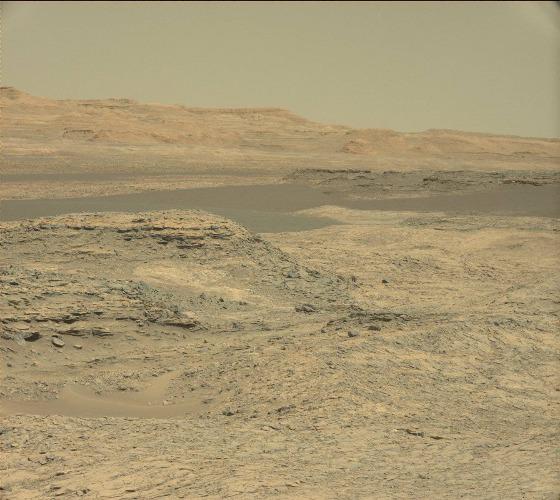
Terrain classes present: Bedrock, Gravel / Sand / Soil, Rock, Shadow, Sky / Distant Mountains